Question: I am working inside Visual Studio 2017, I have 2 DAC's and 1 graph file all in App_Runtimecode, is there a build or other setting that I that I have to set so that the Graph can "find" the DAC's for the autocomplete?

Thanks
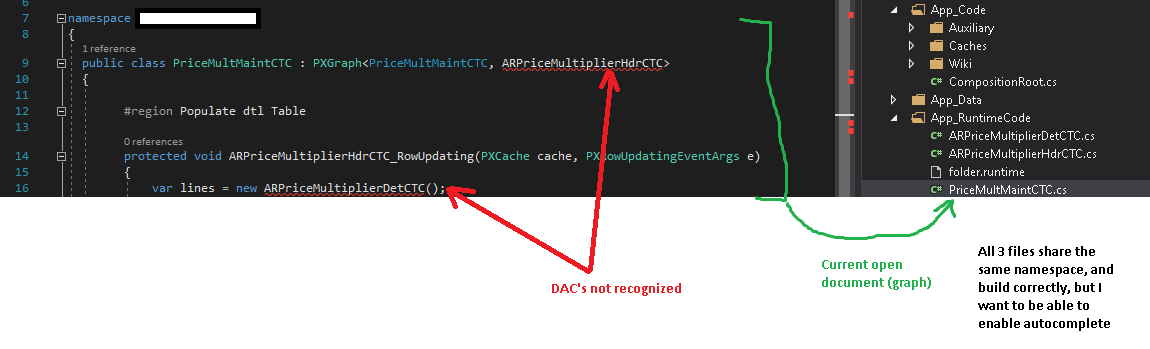
Answer: Files in App_RuntimeCode are compiled dynamically on demand by IIS. IntelliSense works on statically compiled code and therefore can't parse dynamic code. To have complete IntelliSense support requires creating an <URL> instead of a Runtime customization project.